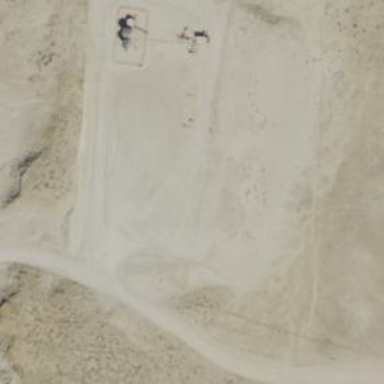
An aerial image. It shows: Petroleum well that is man-made.